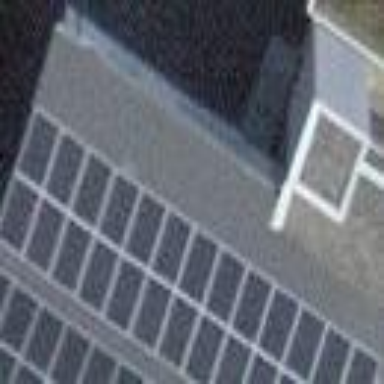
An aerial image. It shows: Solar power generator.